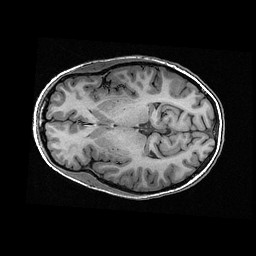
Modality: T1w
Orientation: axial
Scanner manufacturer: ge
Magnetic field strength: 3 T
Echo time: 0.00318 s